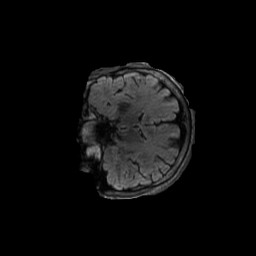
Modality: FLAIR
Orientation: coronal
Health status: ill
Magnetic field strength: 3 T